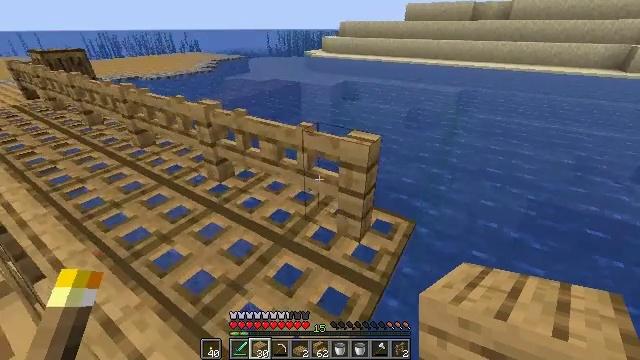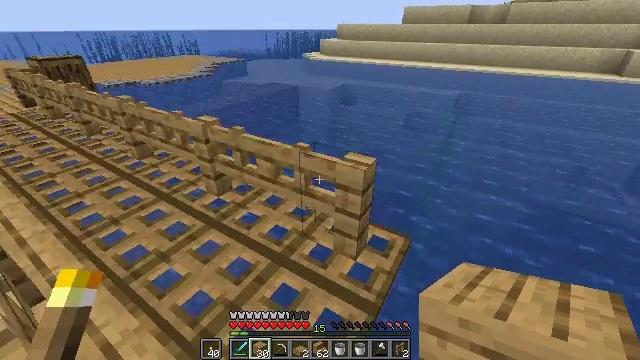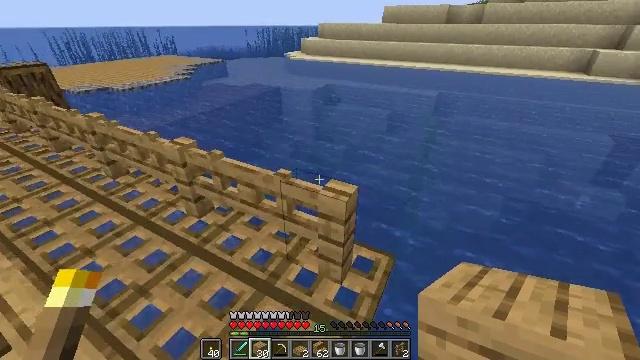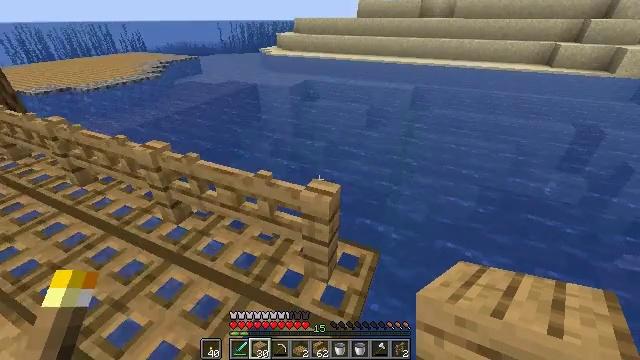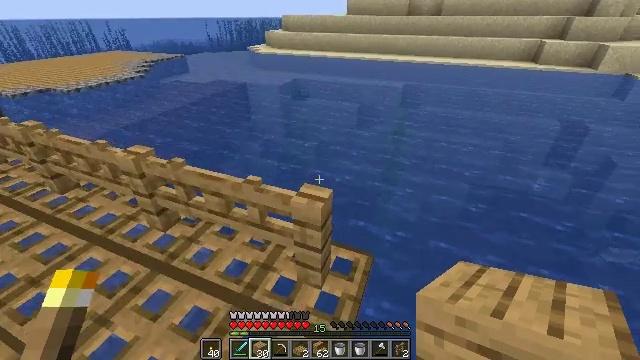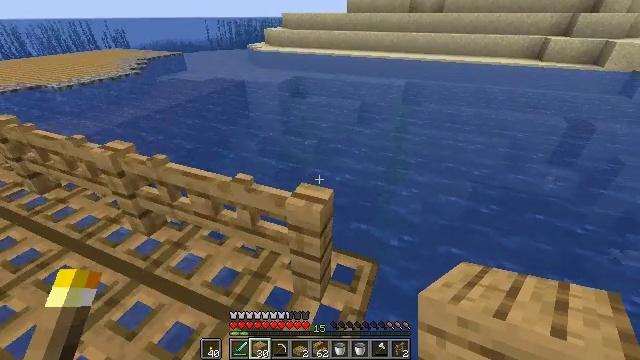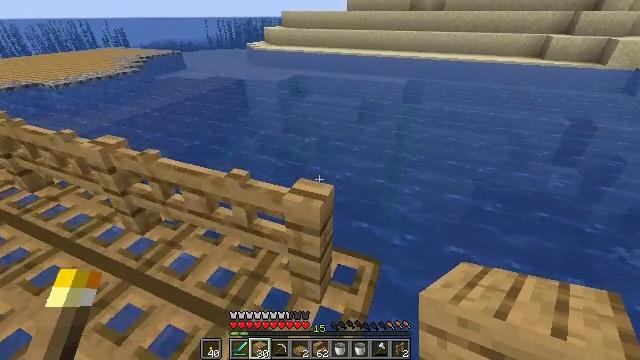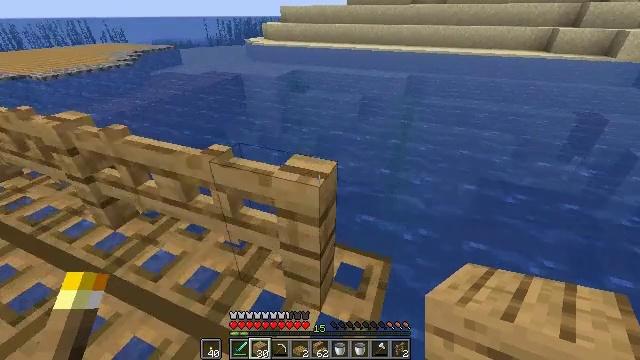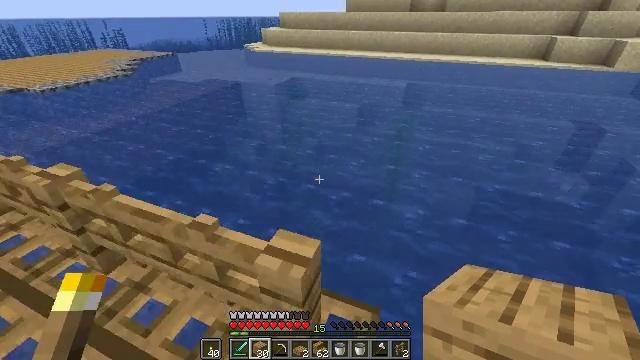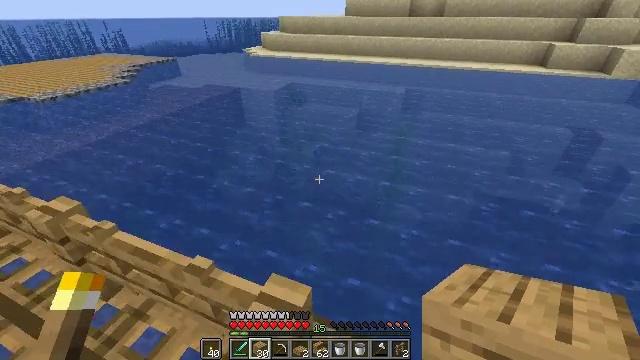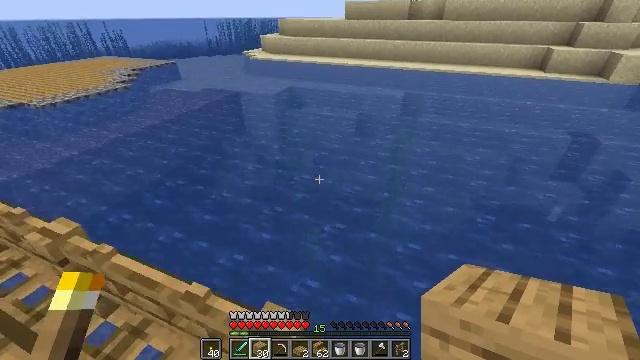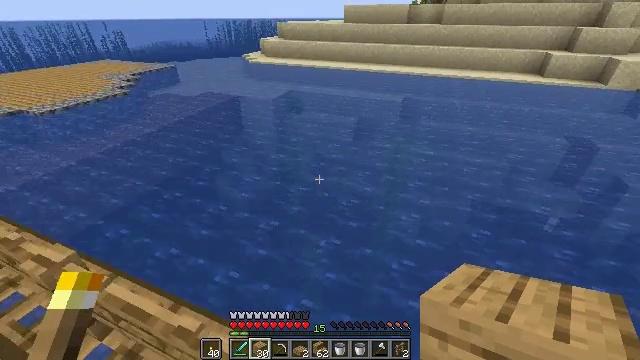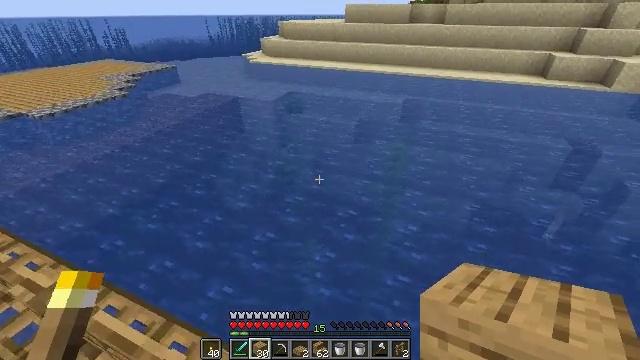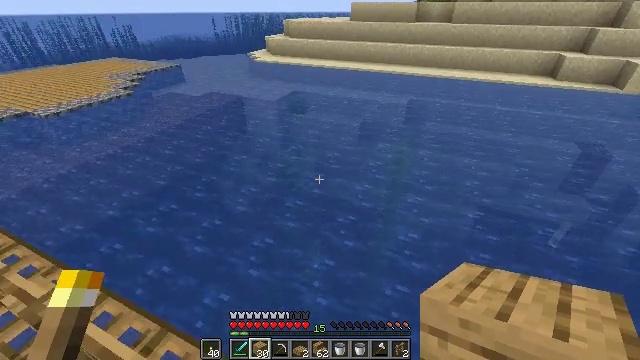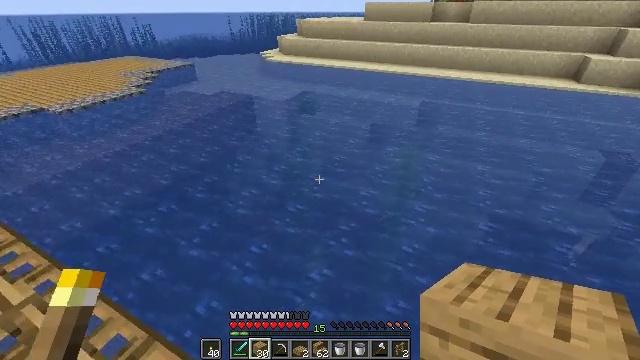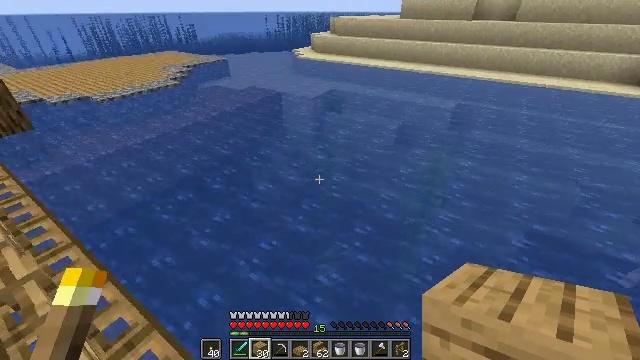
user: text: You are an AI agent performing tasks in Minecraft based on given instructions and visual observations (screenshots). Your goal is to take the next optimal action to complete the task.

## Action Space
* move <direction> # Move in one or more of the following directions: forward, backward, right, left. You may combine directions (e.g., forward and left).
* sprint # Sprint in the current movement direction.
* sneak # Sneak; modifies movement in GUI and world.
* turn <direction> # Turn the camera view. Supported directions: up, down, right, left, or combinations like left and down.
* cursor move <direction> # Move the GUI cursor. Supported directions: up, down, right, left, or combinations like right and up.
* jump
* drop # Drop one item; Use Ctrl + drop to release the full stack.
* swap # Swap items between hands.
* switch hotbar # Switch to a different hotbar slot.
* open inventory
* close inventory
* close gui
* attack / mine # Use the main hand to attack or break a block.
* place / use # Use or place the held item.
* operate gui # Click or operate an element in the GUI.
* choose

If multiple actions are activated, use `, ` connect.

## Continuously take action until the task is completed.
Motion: motion action
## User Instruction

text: Remove the oak trapdoor from its place.
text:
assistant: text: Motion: move forward, jump
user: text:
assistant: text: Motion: move forward, sprint, turn right, jump
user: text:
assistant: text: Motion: move forward, sprint, turn right, jump
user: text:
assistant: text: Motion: move forward, sprint, turn right, jump
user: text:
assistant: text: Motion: move forward, sprint, jump
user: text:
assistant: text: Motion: move forward, jump
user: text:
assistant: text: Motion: move forward and move right, jump
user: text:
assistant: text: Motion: move forward and move right, jump
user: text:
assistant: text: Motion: move forward and move right, jump
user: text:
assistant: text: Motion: move forward and move right, jump
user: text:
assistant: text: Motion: move forward and move right, jump
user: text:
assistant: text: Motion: move forward and move right
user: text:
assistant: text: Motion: move forward and move right, sprint, turn left
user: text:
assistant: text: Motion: move forward and move right, sprint, turn left
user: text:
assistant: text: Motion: move forward and move right, sprint, turn left
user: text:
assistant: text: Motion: move forward and move right, sprint, turn left
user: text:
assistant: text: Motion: move forward and move right, sprint, turn left
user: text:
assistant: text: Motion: move forward and move right, turn left
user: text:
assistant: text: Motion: move forward and move right, turn left
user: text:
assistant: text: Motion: move forward and move right, turn left
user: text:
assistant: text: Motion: move forward and move right, turn left and up
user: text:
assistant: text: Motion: move forward and move right, turn left and up
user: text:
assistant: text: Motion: move forward and move right, turn left and up
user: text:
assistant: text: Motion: move forward and move right, turn left and up
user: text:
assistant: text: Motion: move forward and move right, turn left and up
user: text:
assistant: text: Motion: move right, turn left and up
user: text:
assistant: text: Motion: move right, turn left and up
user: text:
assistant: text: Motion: move forward and move right, turn left and up
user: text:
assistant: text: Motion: move forward and move right, turn left and up
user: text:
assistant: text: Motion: move forward and move right, turn left and up